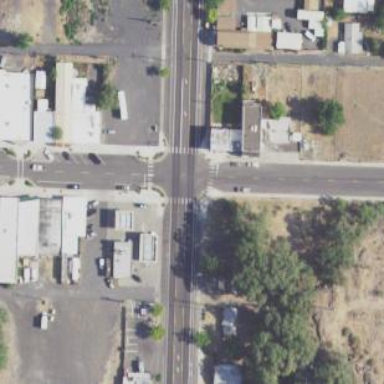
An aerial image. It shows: Marked crossing on the road.